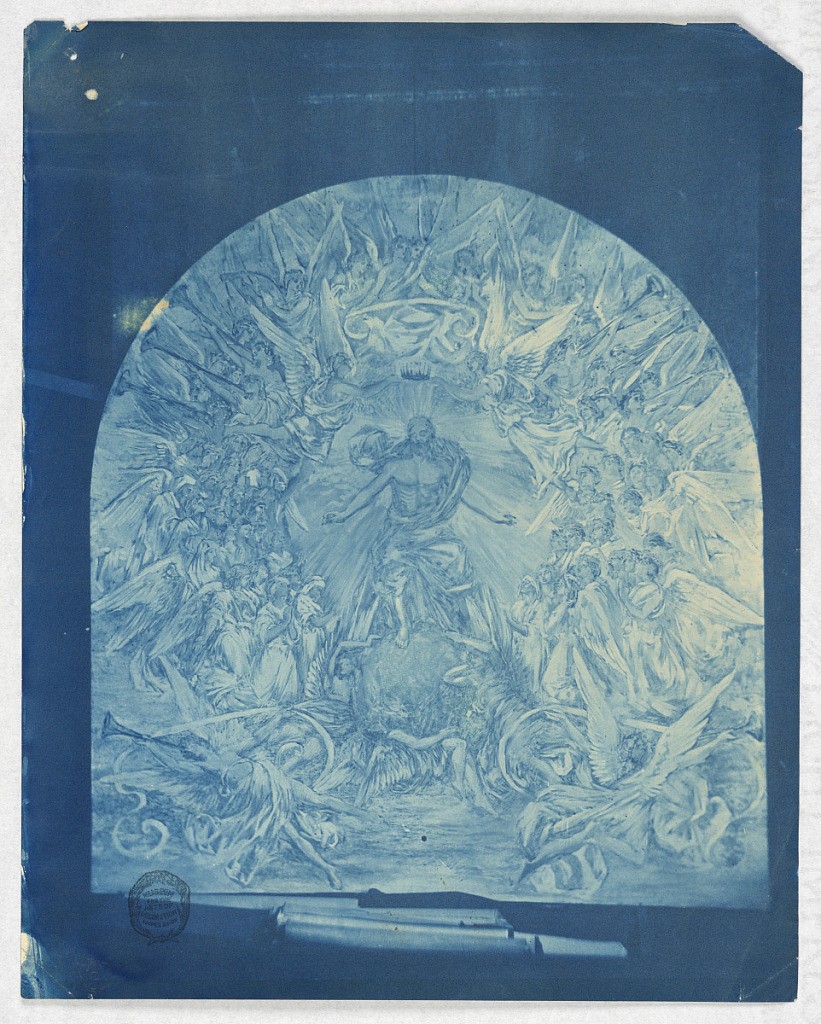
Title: Mural Design for Church Chancel
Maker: Francis Augustus Lathrop, American, 1849–1909
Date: ca. 1895
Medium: Printed on sensitized paper (blueprint)
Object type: Photograph
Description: Christ, center, standing on a globe.  Angels all around, including two above holding a crown. Two trumpeters, lower left and right, and others above.